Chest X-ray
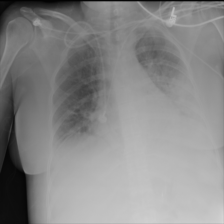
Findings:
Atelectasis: positive
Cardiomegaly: negative
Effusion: negative
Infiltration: positive
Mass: negative
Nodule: negative
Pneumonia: negative
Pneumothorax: negative
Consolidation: positive
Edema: negative
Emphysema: negative
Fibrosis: negative
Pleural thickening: negative
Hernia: negative